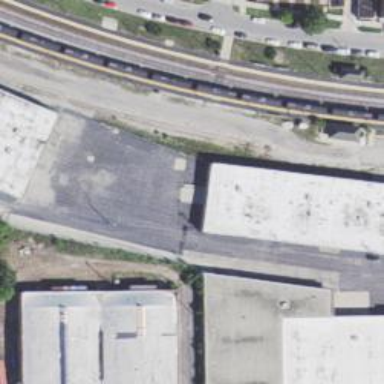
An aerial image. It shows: Rail spur service.